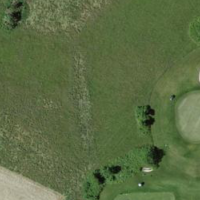
EUNIS habitat code: 53
Species observed at this site:
Bromus hordeaceus